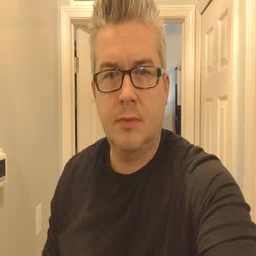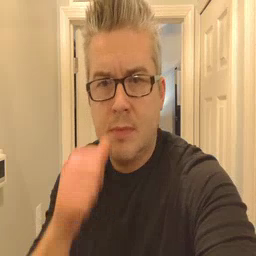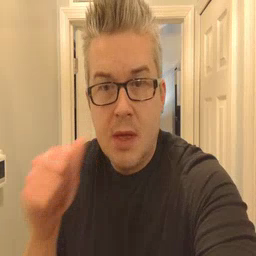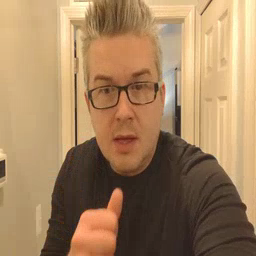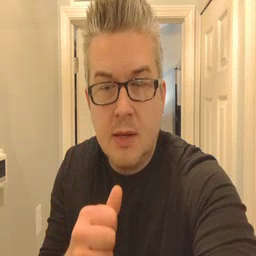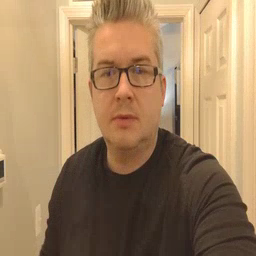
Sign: hide